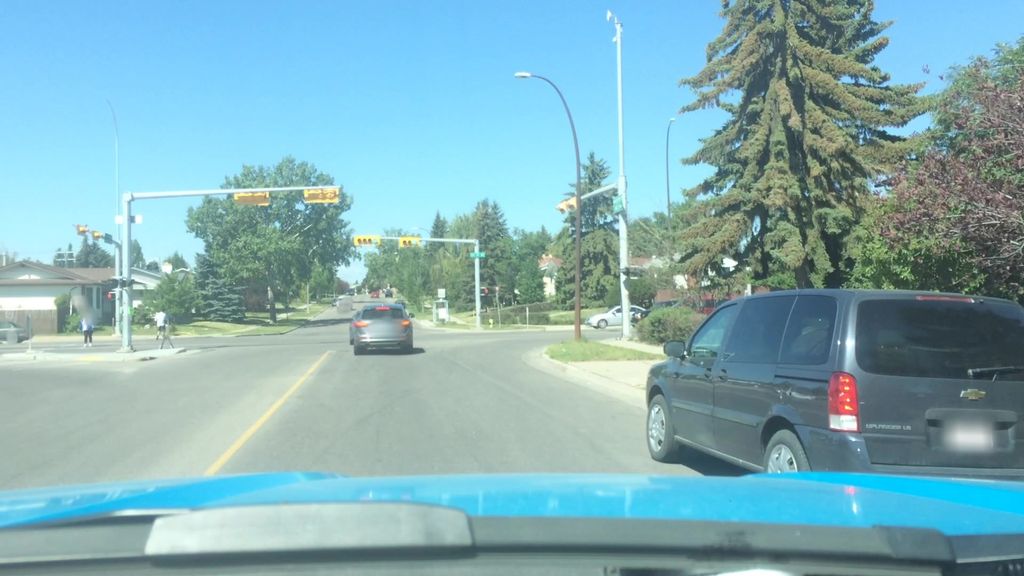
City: calgary